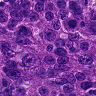
Metastatic tissue present: yes